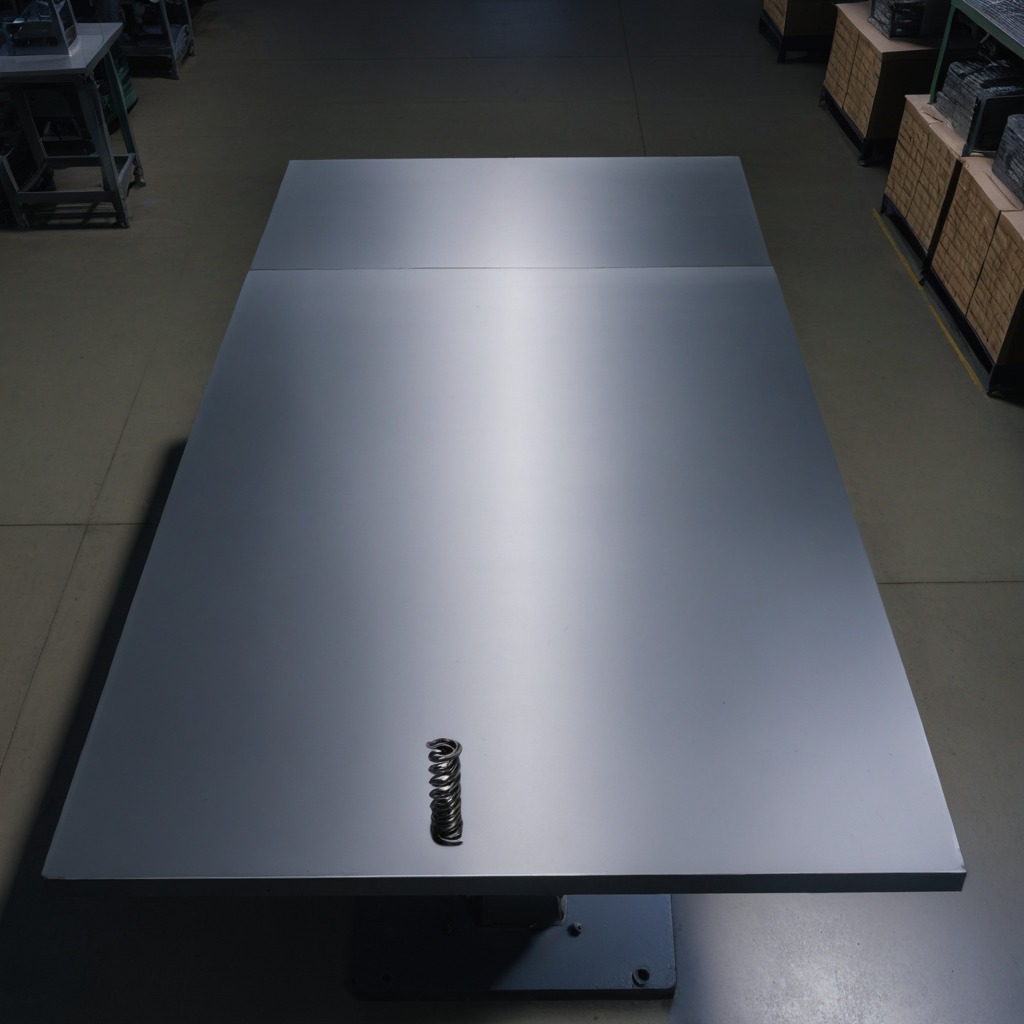
A coiled metal spring lies on a clean empty table in a basement in the evening soft directional lighting on the tabletop realistic grain studio-quality clarity centered framing